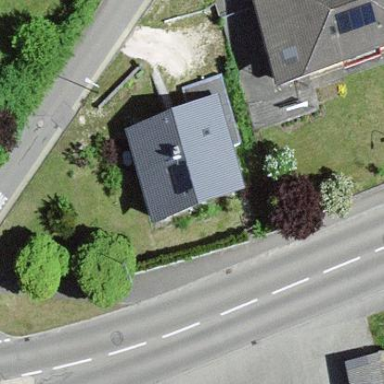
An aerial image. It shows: Residential building.